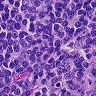
Metastatic tissue present: no